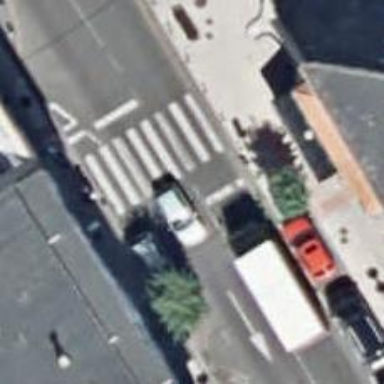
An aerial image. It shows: Road with traffic signals at crossing.